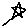
Label: star